Question: Hopefully my question is clear with the screen shot
In the left pane, my variable 'thing' is visible in the current breakpoint.
I would like to call some selectors on this variable in lldb
However when I do
'''
(lldb) po [thing count]
'''
It gives an 'no Objective-C description available' error message. Why?
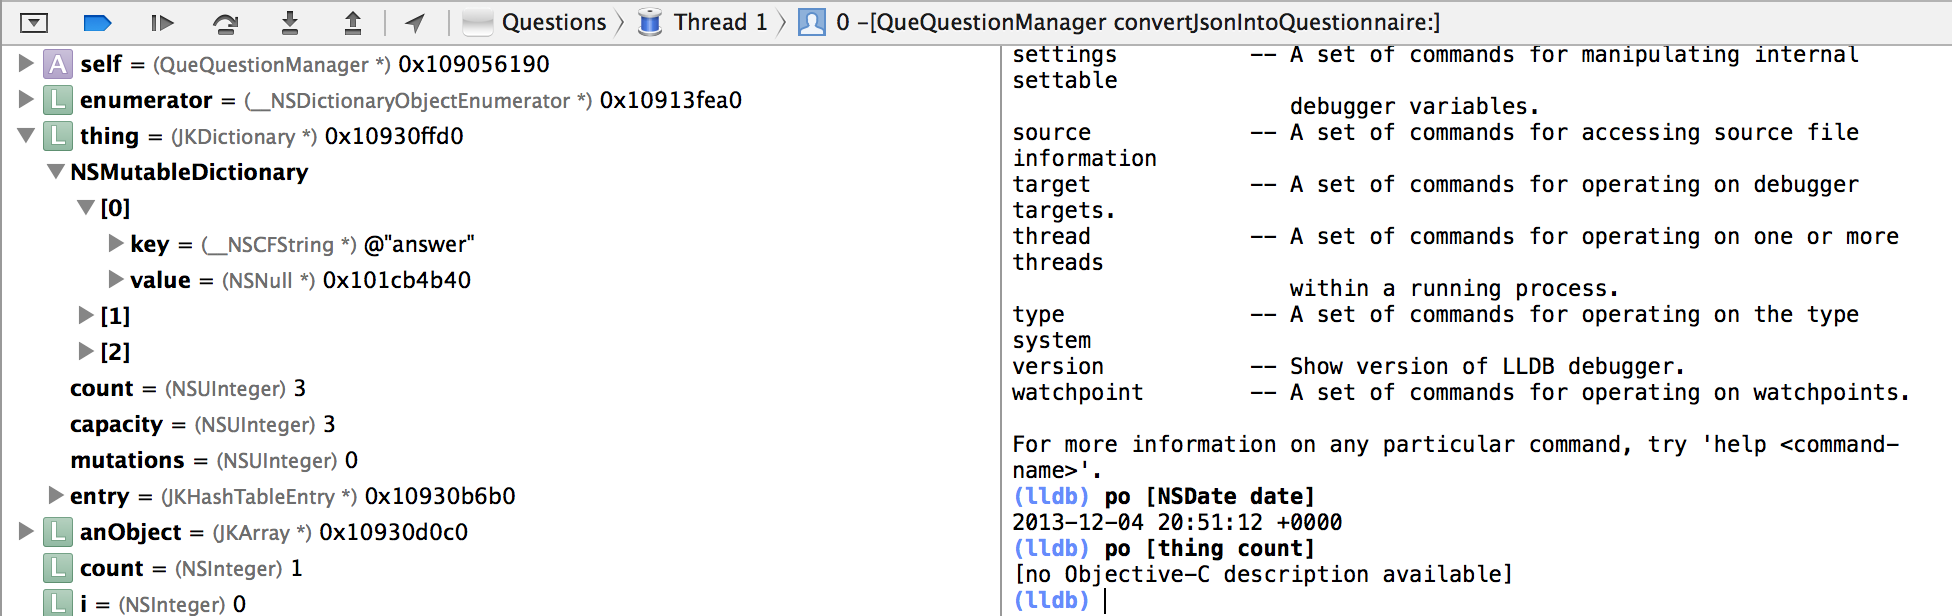
Answer: 'po' is a shortcut for 'expression -O --', which prints the description of
Objective-C objects.
But '[thing count]' returns an 'NSUInteger', which is a scalar and not an Objective-C object.
'''
p [thing count]
'''
or
'''
p (NSUInteger) [thing count]
'''
should work.